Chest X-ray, AP view. Patient: 33 years old, sex M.
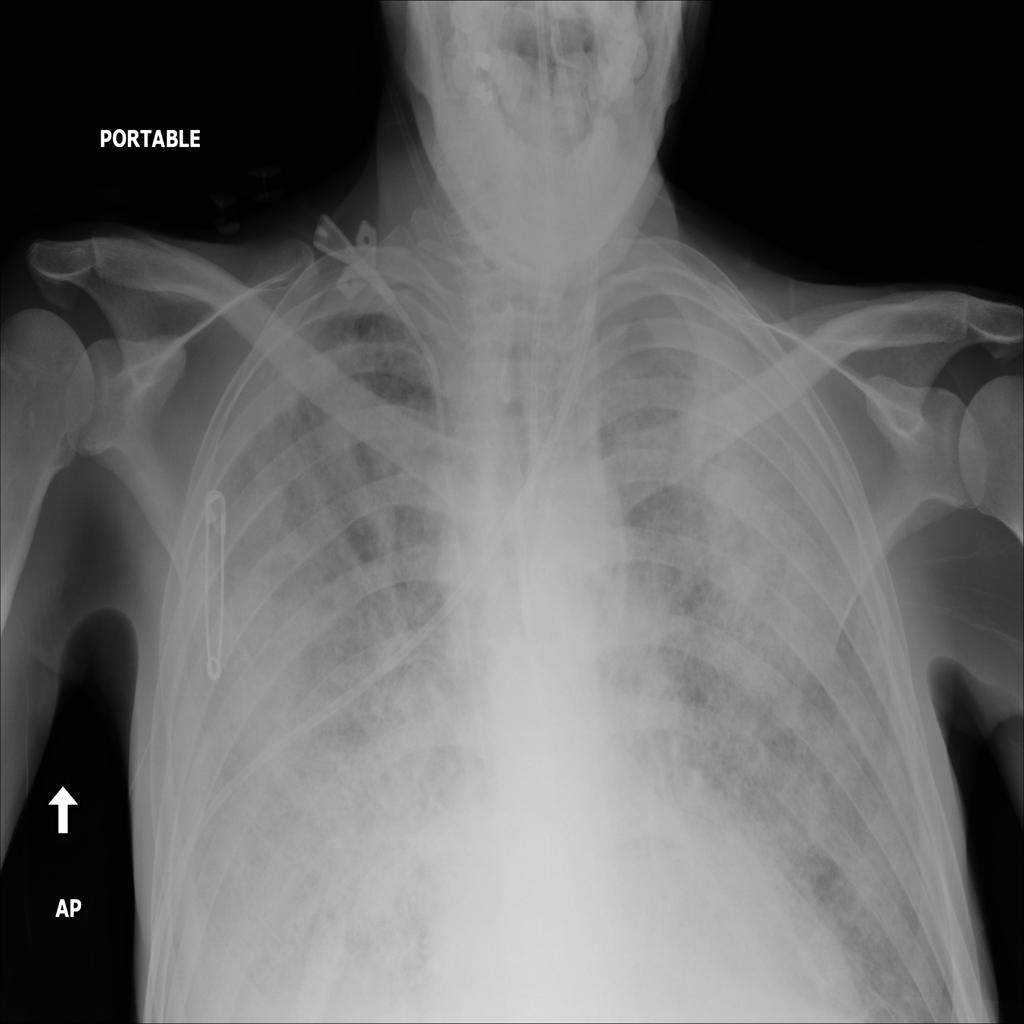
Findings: Infiltration